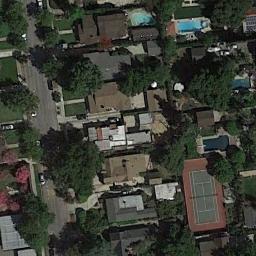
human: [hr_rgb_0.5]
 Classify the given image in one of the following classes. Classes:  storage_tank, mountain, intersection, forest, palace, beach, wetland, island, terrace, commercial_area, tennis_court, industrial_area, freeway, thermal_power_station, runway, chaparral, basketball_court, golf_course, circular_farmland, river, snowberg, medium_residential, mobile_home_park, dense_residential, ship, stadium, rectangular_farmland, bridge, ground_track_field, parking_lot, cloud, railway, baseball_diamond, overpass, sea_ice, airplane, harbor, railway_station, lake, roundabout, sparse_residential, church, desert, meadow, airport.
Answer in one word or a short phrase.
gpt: tennis_court